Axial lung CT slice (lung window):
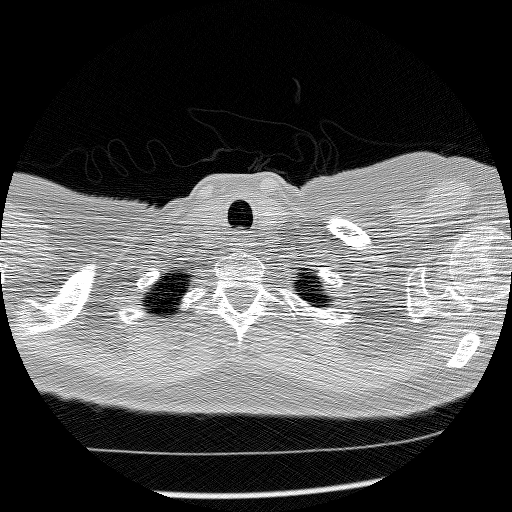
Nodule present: no